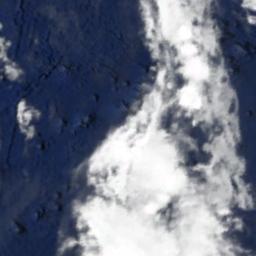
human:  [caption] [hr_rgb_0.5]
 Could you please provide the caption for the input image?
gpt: The stratus clouds are located above the surface of the sea .

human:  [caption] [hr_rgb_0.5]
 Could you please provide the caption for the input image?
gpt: A thick white cloud floats on the deep blue sea .

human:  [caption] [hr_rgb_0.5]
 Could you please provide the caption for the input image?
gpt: The white cloud is above blue sea .

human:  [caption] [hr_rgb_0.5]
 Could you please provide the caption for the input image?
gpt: White clouds on blue sea .

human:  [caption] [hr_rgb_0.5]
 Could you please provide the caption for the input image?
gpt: Large thick white clouds above a blue sea .